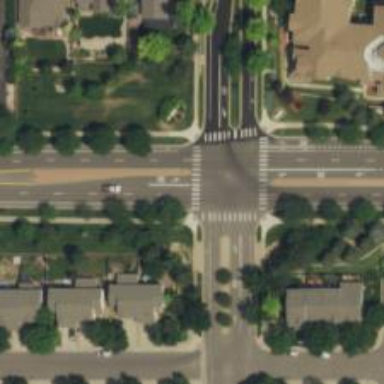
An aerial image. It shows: Marked crossing on the road.